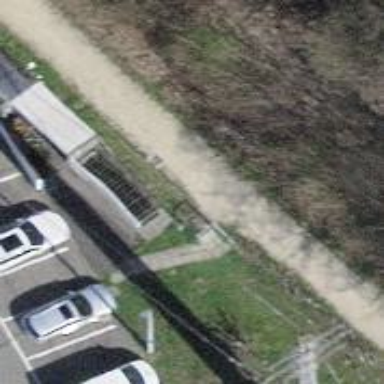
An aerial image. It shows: Entrance with barrier.